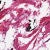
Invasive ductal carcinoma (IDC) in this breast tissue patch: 0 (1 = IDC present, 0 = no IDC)